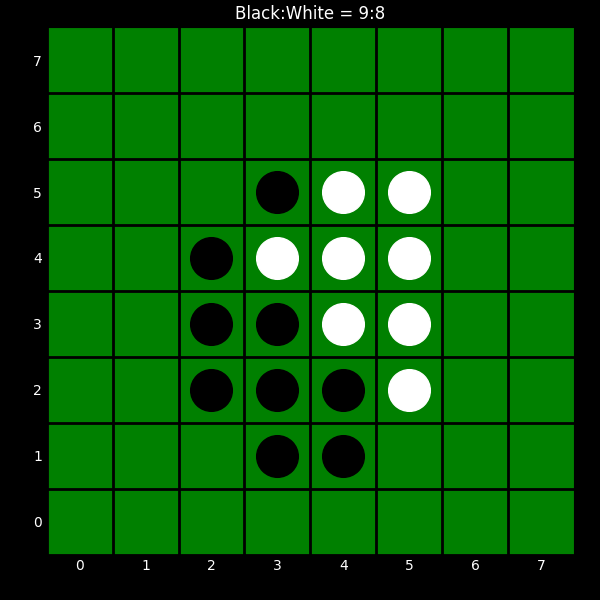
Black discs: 9
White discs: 8